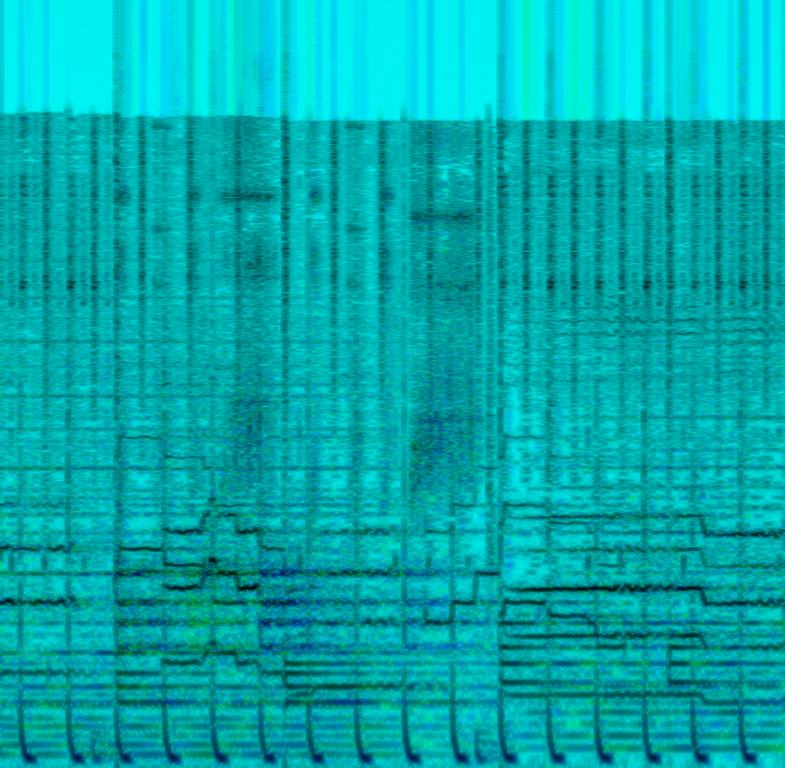
The Electro song features a passionate female vocalist singing over wide synth pad chords, mellow synth keys, shimmering hi hats, "4 on the floor" kick pattern and haunting synth lead melody. It sounds addictive and exciting.